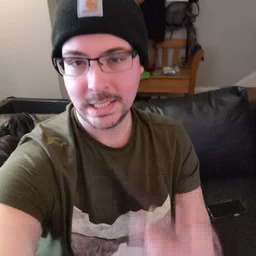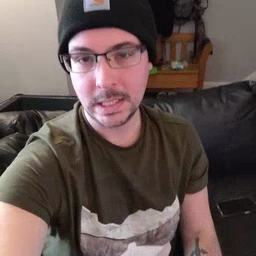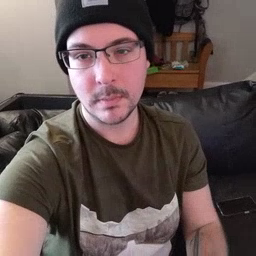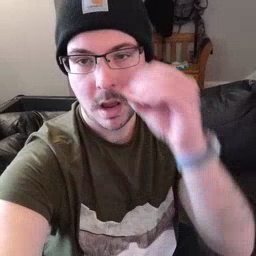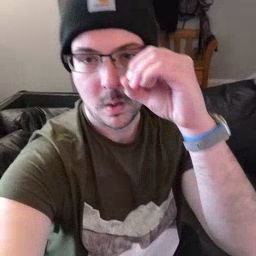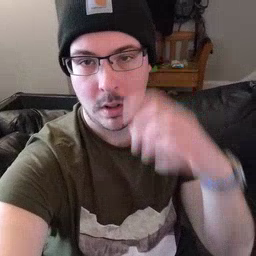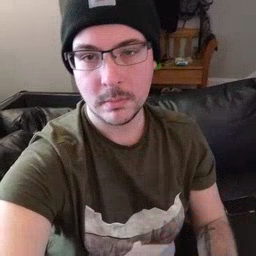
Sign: owl